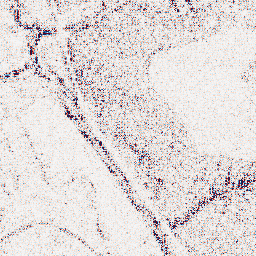
Category: wavelet
Decomposition family: wavelet_biorthogonal
Decomposition parameters: wavelet: bior4.4
level: 1
Upsampling method: quartic
Upsampling parameters: scale: 4
Upsampling scale: 4